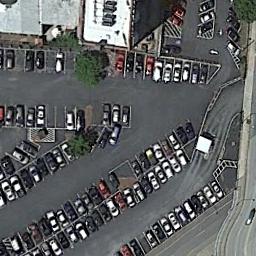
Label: parking_lot